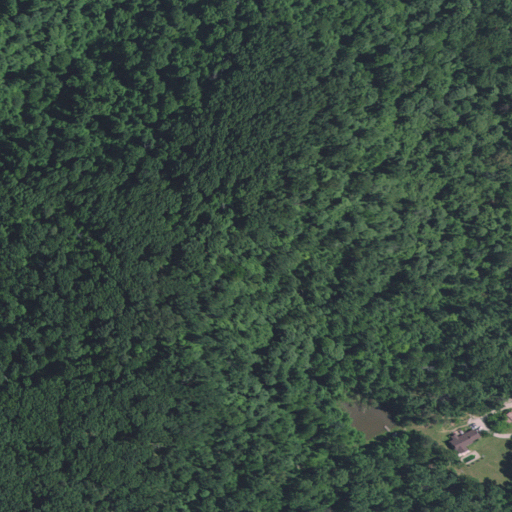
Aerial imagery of mountain in Indiana named Lost Knob containing deciduous forest, mixed forest, open development, and low intensity development